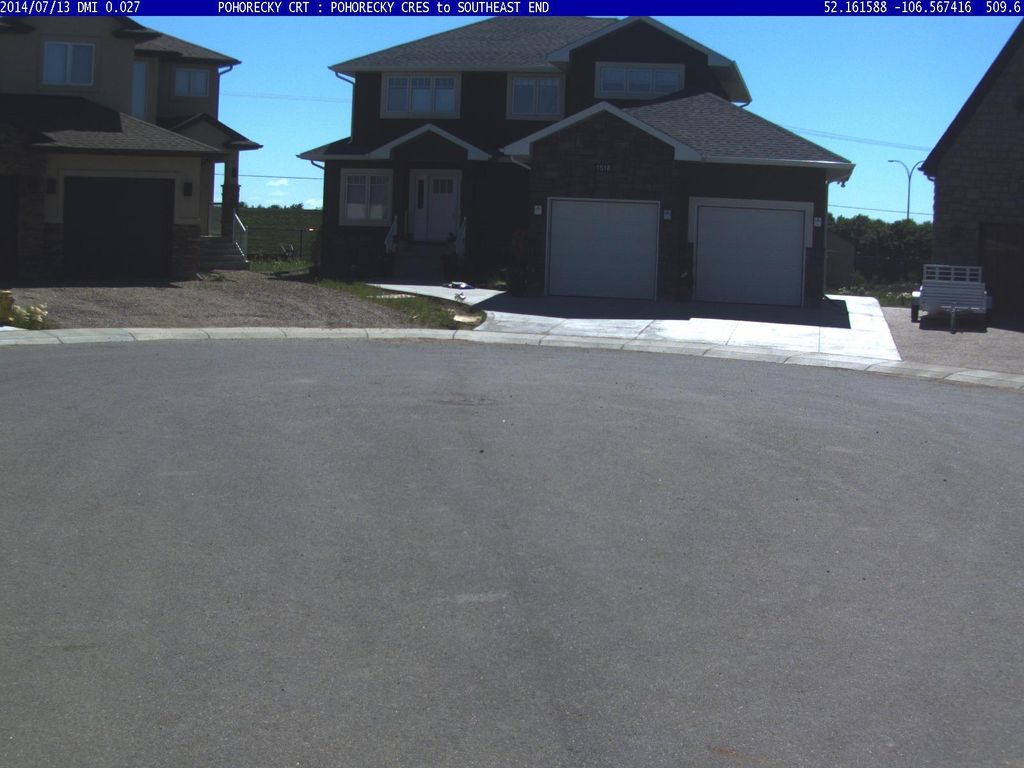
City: saskatoon